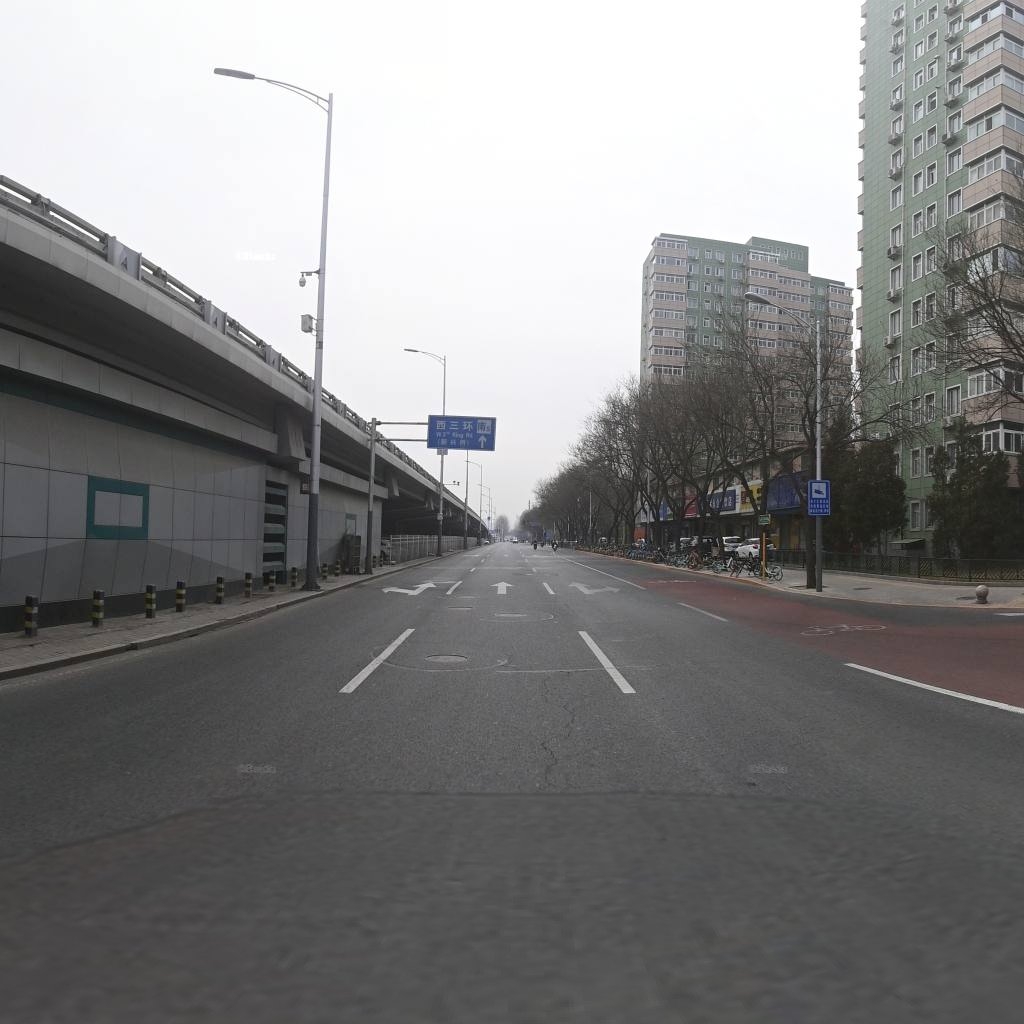
Region: Haidian
Road damage annotations: longitudinal crack, transverse patch, manhole cover, manhole cover, manhole cover